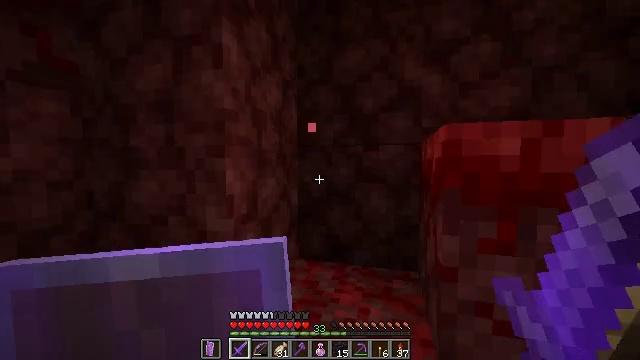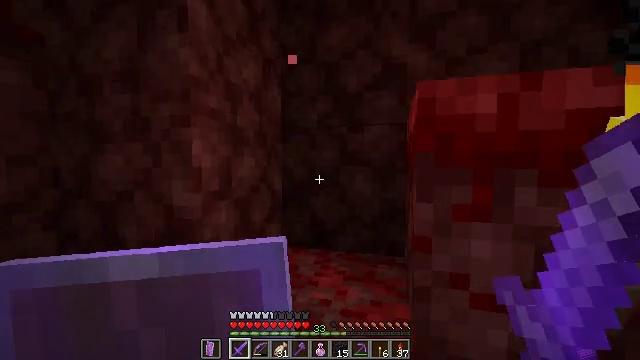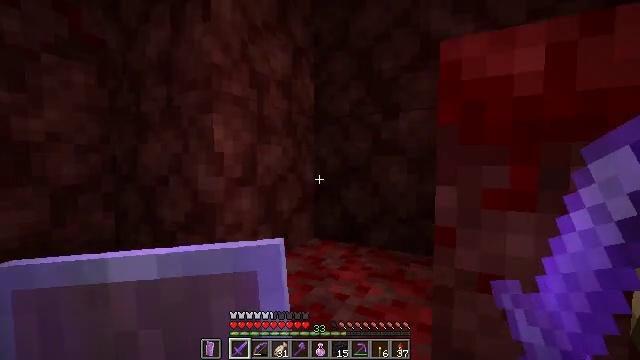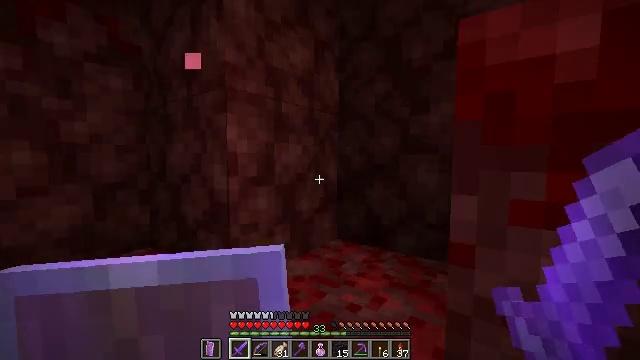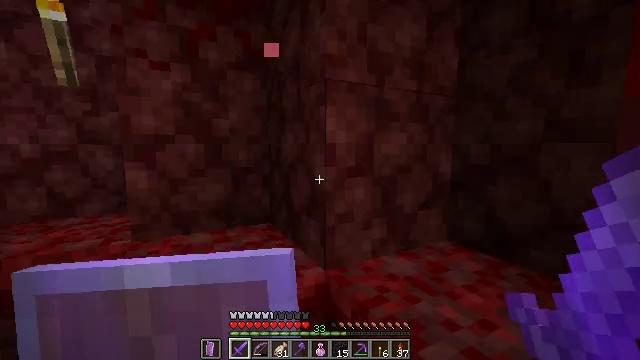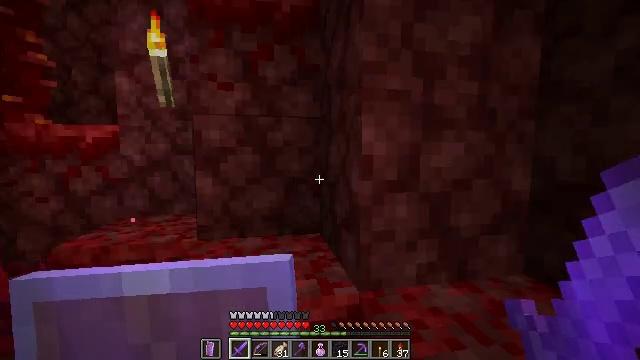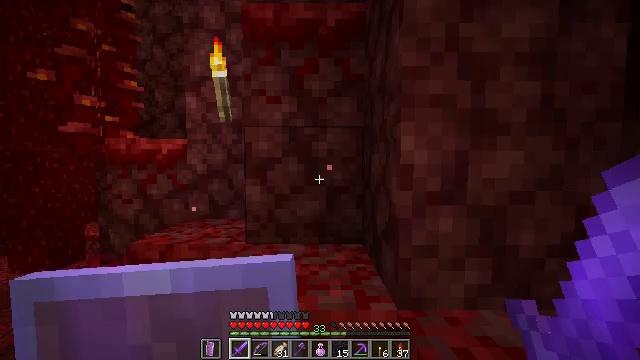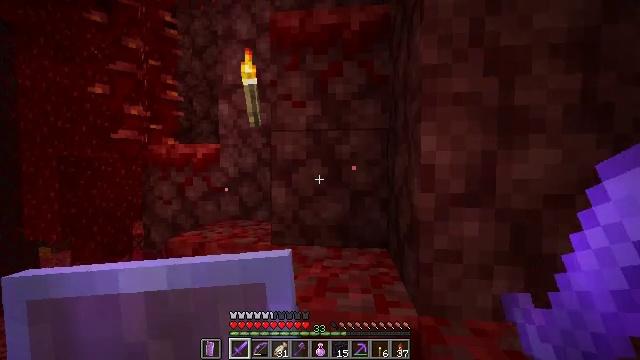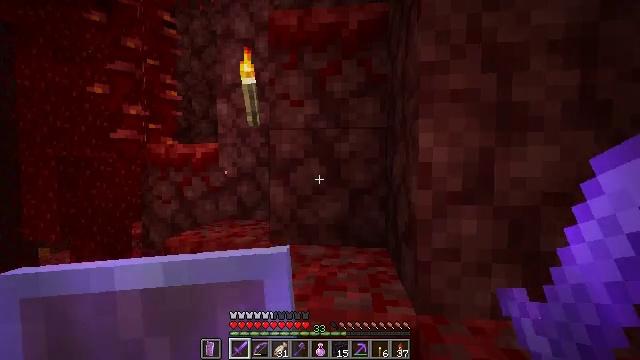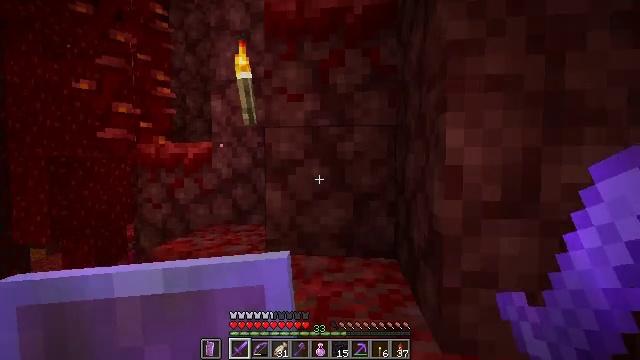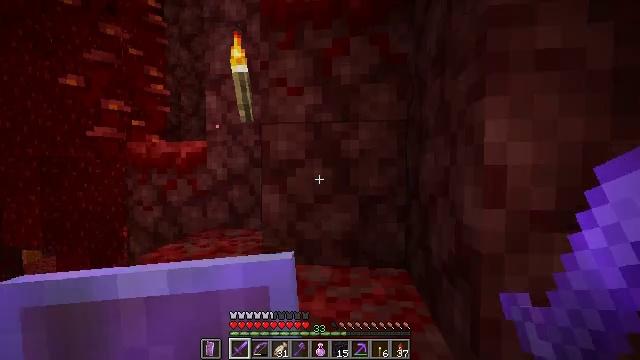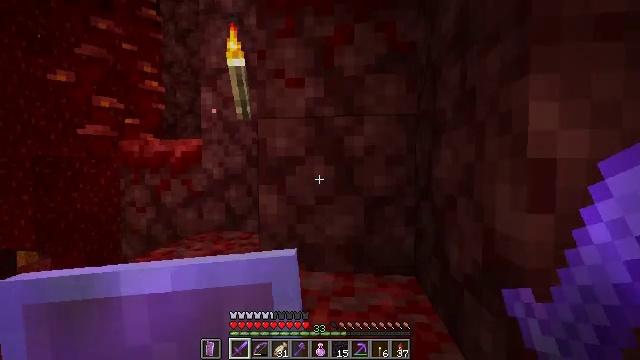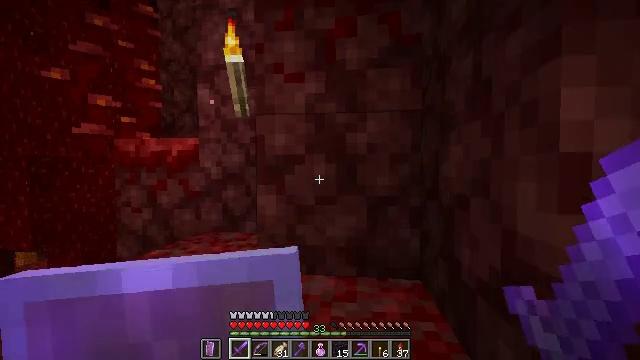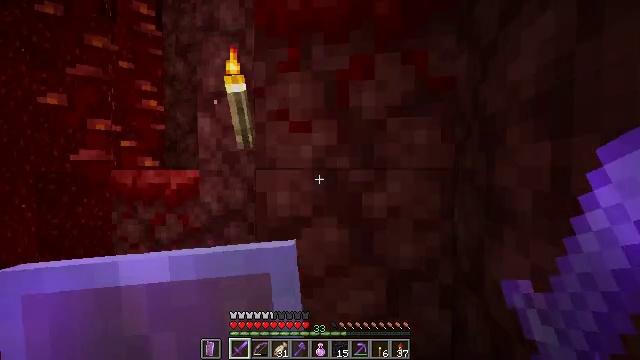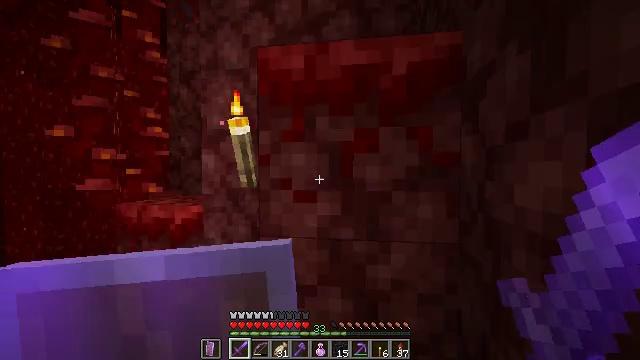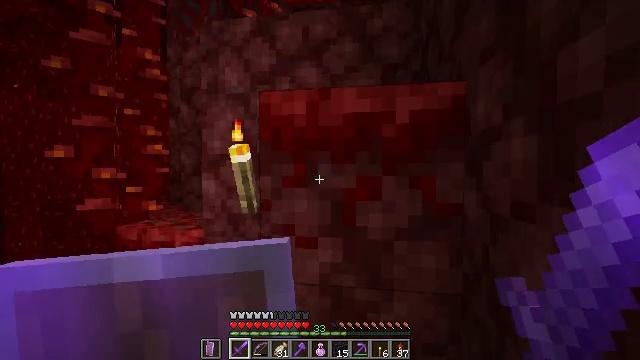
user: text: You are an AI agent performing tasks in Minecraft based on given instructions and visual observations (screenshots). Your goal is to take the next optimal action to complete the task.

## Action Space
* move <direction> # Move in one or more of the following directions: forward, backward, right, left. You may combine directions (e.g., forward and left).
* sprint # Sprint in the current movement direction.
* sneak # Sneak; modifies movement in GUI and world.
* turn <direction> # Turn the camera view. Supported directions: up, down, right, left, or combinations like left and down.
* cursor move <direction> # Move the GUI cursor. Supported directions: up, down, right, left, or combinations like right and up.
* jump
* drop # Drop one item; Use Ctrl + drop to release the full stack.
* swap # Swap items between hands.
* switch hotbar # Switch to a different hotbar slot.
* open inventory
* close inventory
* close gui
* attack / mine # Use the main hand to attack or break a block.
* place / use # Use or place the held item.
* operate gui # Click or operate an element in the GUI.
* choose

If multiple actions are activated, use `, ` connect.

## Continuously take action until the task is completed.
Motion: motion action
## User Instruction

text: Gather warped fungus in the Nether.
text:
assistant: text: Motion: move forward and move right
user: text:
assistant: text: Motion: move forward and move right, turn left
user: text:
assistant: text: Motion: move forward and move right, turn left
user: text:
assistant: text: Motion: move forward and move right, turn left and down
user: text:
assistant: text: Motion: turn left and up
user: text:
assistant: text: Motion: turn left and up
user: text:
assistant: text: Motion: turn left
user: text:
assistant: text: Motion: move forward
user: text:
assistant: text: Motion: move forward
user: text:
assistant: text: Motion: move forward
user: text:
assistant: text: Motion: move forward
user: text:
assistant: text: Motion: move forward
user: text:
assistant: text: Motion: move forward, turn left, jump
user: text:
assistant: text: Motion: move forward, jump
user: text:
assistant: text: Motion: move forward, jump
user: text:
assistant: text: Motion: move forward, jump
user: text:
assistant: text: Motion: move forward
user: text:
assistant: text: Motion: move forward, turn left and down
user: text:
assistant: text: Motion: move forward, turn left and down
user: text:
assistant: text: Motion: move forward, turn left and down
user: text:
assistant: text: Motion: no_op
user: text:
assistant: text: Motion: turn left and down
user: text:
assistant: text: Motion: no_op
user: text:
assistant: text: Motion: move right
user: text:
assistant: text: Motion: move forward and move right
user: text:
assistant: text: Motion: move forward and move right, turn left
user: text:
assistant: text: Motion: move forward, turn left and down
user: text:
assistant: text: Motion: move forward, turn left
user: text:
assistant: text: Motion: move forward
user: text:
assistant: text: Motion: move forward, turn left